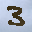
Label: 3